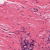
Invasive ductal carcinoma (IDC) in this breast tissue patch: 0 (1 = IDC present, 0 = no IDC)